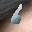
Label: 6